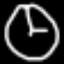
Label: clock